Here is the continuous-wavelet rendering of a rotor kit's vibration signal. Diagnose the rotating machine from this image, choosing from: normal, misalignment, unbalance, looseness.
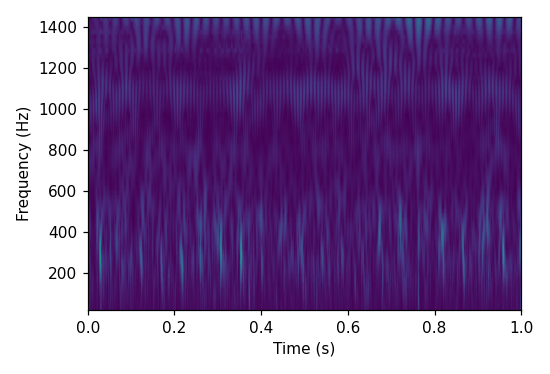
Answer: looseness